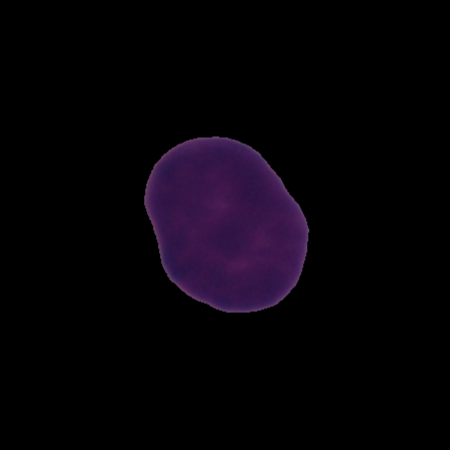
Label: healthy